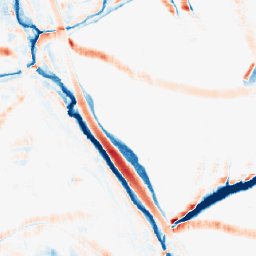
Category: morphological
Decomposition family: morphological_square
Decomposition parameters: operation: average
size: 15
Upsampling method: nearest
Upsampling parameters: scale: 2
Upsampling scale: 2